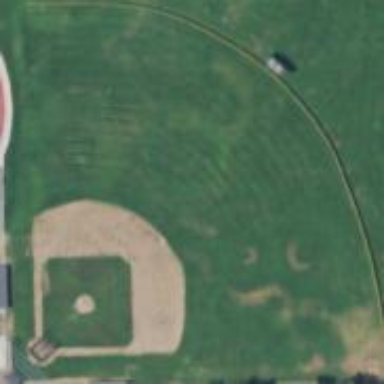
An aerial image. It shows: Baseball pitch for leisure land activities.